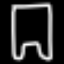
Label: pants